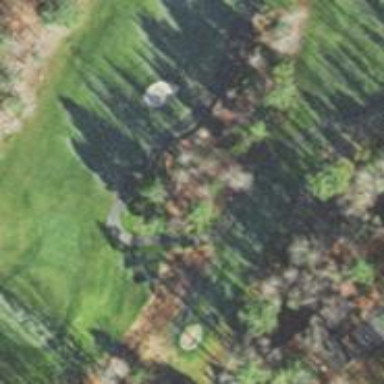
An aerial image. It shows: Asphalt path that serves as golf cartpath.